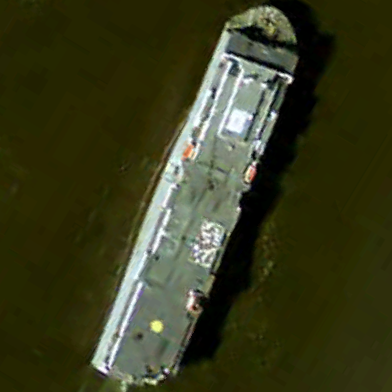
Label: civil